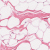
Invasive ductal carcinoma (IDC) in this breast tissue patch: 0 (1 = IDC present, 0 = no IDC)